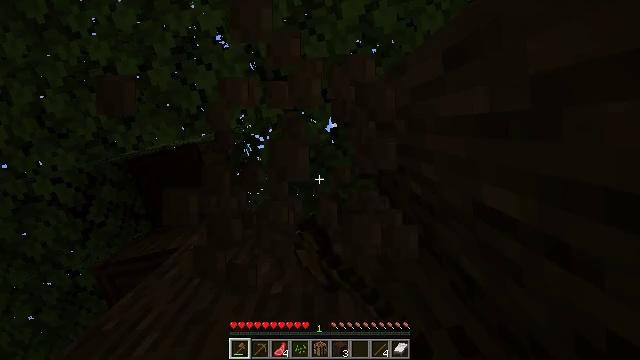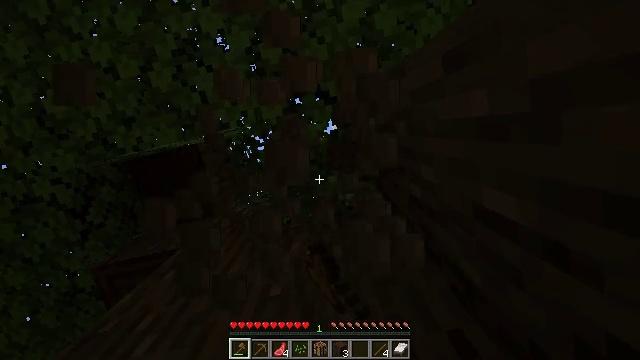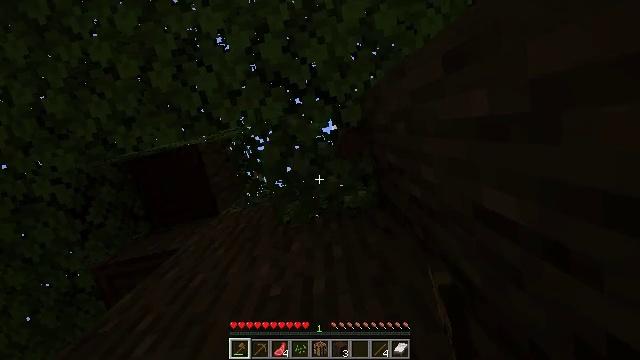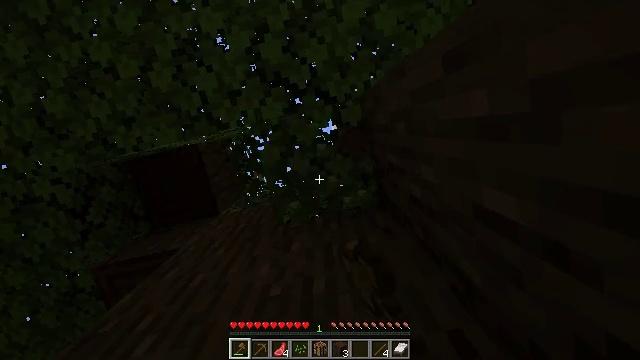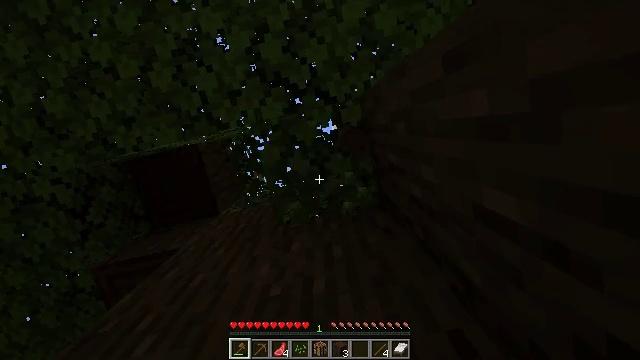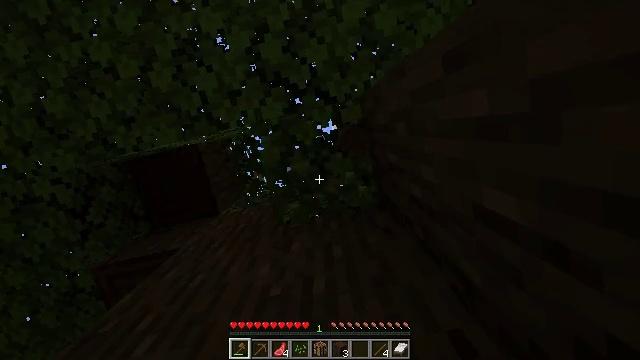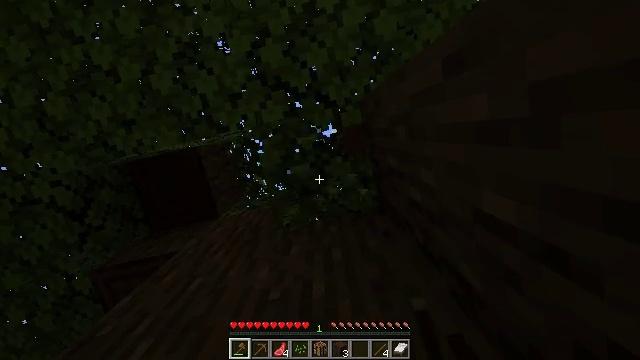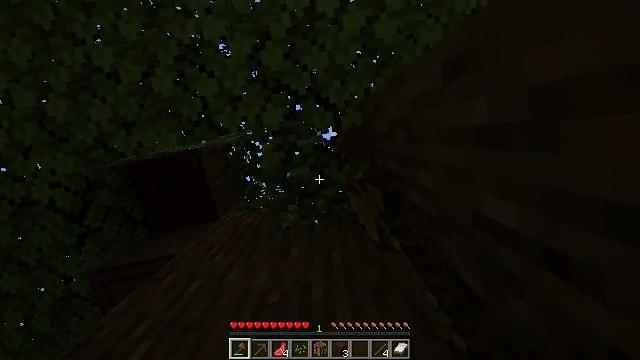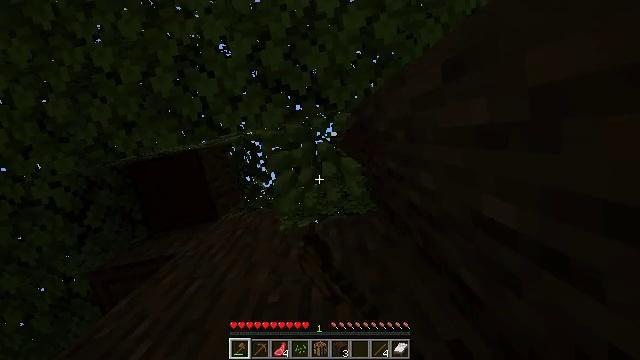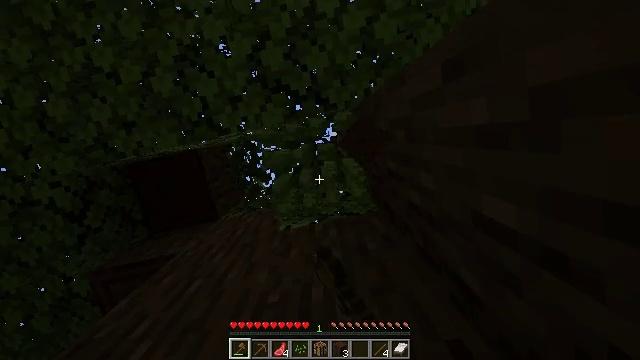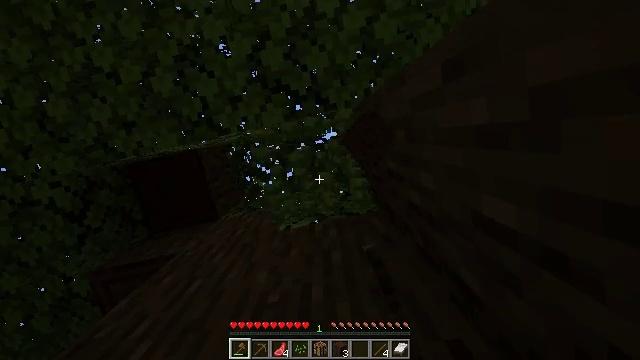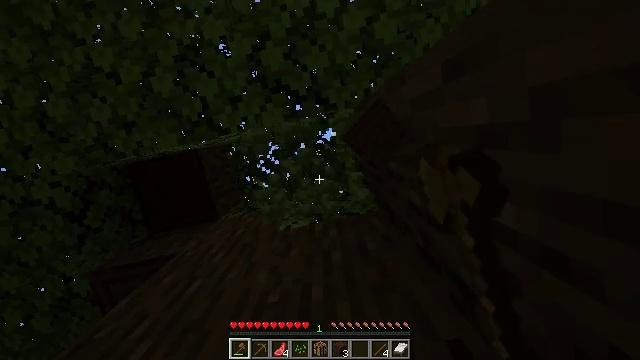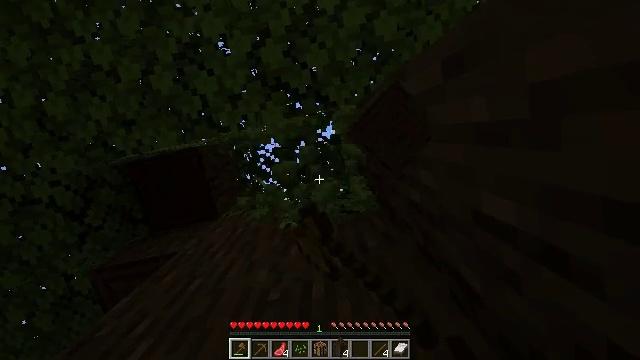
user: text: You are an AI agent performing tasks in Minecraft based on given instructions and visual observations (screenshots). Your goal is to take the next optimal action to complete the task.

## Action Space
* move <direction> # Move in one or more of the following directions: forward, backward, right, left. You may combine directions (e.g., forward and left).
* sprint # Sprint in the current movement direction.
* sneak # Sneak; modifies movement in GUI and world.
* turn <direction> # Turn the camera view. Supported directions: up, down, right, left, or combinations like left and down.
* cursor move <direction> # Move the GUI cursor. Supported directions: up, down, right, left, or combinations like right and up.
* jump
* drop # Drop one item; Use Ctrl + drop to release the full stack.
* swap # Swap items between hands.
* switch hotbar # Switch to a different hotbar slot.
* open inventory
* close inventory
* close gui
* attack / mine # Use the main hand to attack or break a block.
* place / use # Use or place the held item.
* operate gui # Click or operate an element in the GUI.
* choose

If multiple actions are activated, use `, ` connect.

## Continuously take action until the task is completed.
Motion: motion action
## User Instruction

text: Mine dark oak leaves from the tree.
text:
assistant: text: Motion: attack / mine
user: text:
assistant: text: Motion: attack / mine
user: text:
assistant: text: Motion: attack / mine
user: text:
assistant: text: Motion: attack / mine
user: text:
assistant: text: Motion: attack / mine
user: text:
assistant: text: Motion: attack / mine
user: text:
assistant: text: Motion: attack / mine
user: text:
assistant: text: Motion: attack / mine
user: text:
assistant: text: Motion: attack / mine
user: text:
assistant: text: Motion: attack / mine
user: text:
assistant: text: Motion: attack / mine
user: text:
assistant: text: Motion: attack / mine
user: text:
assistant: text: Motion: attack / mine